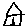
Label: house